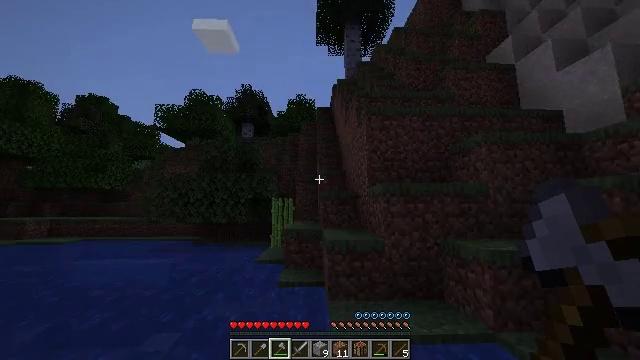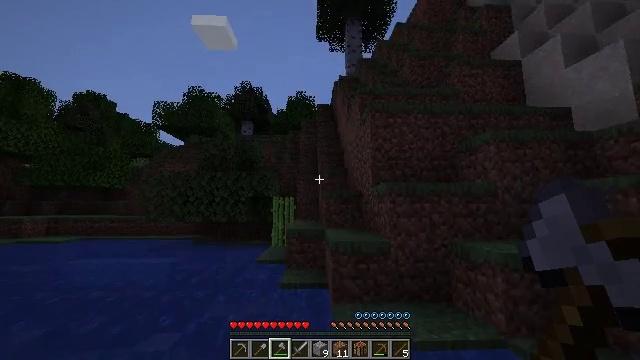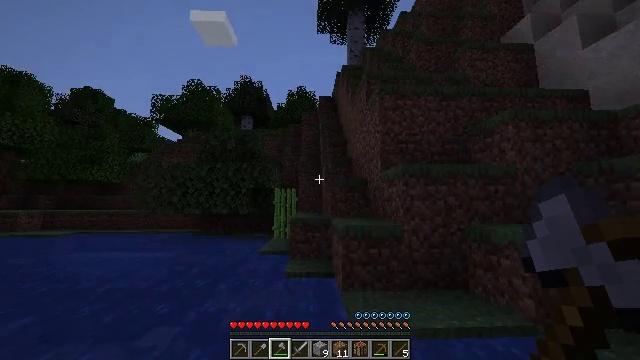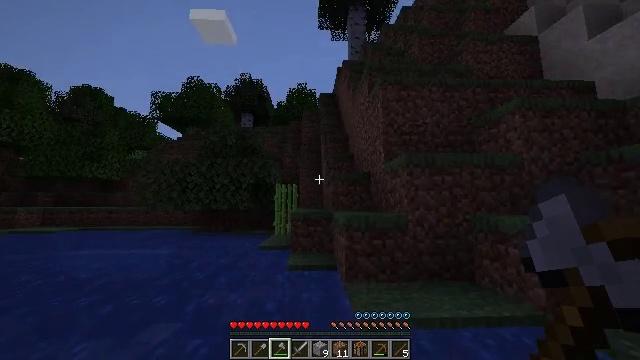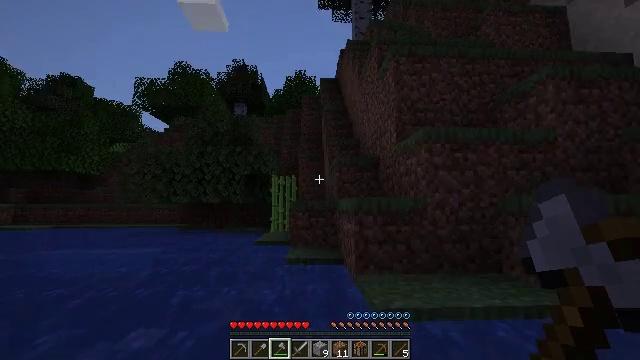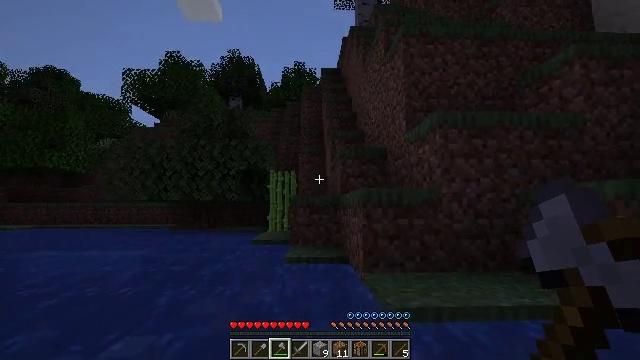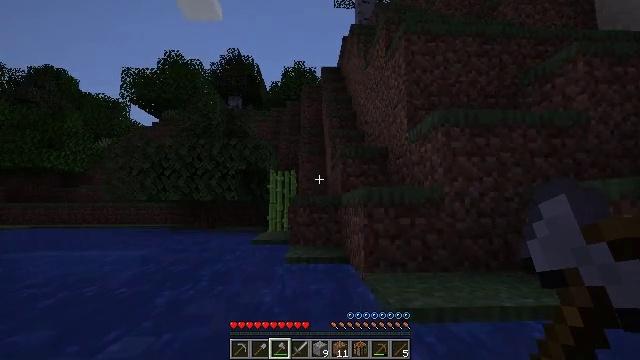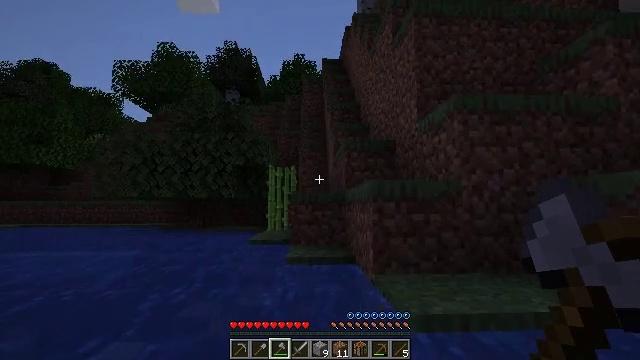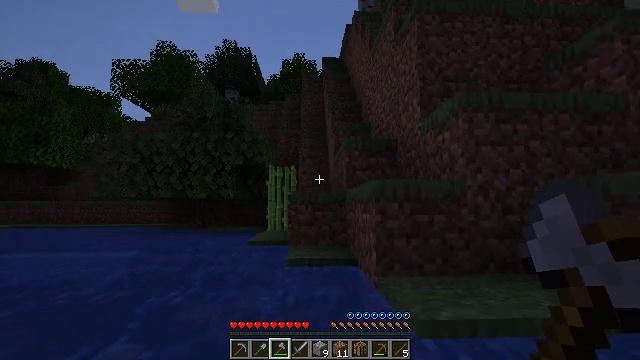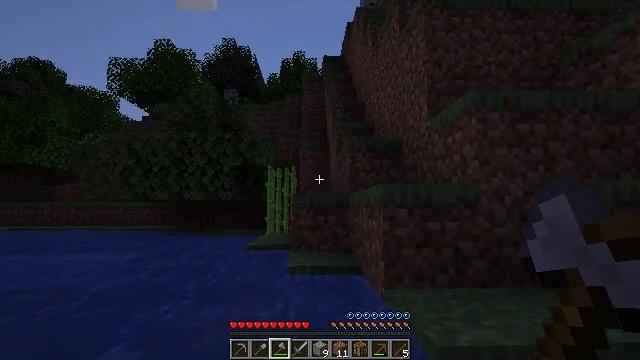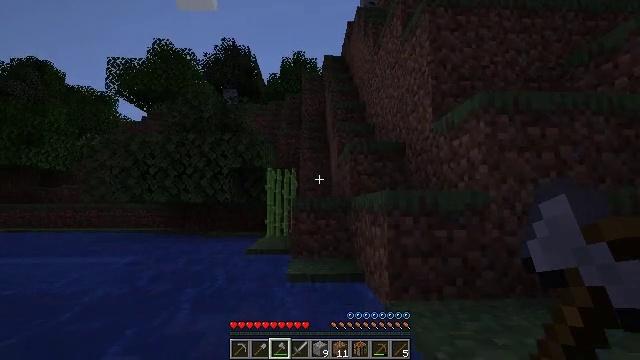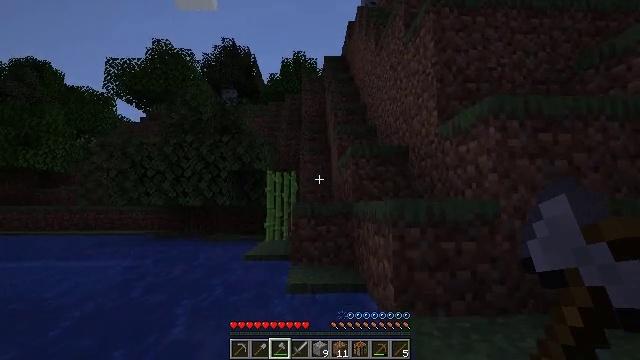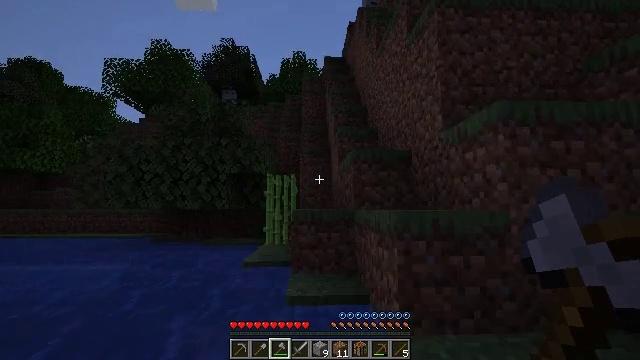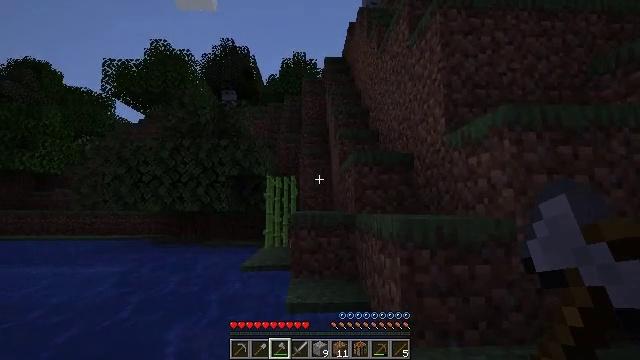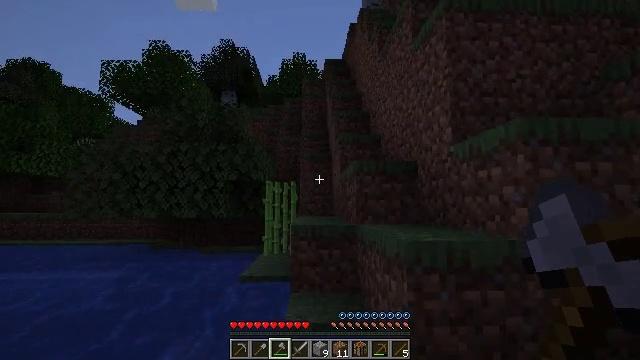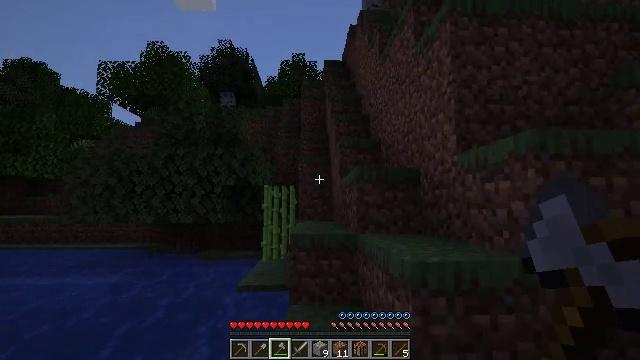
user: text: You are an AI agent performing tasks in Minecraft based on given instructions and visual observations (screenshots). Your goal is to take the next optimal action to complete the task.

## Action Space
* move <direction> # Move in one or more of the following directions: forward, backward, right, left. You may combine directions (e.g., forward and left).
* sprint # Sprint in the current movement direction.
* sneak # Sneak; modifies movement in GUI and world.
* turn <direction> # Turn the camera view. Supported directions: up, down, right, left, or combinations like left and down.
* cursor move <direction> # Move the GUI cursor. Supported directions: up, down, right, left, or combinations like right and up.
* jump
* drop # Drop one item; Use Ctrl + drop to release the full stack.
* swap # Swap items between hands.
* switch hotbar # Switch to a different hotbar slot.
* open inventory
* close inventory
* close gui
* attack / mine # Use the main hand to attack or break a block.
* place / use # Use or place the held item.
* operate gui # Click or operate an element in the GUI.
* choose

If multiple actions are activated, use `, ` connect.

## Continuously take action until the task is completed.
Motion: motion action
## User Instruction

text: Kill the tropical fish.
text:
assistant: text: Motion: move forward, sprint, jump
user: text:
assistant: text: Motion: move forward, sprint, jump
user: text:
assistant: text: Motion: move forward, sprint, jump
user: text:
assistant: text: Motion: move forward, sprint, jump
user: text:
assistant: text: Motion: move forward, sprint, jump
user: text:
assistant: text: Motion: move forward, sprint, jump
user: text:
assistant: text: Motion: move forward, sprint, jump
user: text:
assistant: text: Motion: move forward, sprint, jump
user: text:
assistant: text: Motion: move forward, sprint, jump
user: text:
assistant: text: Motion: move forward, sprint, jump
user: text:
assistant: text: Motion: move forward, sprint, jump
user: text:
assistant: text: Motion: move forward, sprint, jump
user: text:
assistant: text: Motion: move forward, sprint, jump
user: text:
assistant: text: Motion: move forward, sprint, jump
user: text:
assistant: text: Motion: move forward, sprint, jump
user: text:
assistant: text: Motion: move forward, sprint, turn right and down, jump
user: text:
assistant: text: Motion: move forward, sprint, turn right, jump
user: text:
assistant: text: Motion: move forward, sprint, turn right and down, jump
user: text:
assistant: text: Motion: move forward, sprint, turn right, jump
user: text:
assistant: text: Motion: move forward, sprint, turn right, jump
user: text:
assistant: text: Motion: move forward and move right, sprint, jump
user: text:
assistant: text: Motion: move forward and move right, sprint, jump
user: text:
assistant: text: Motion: move forward and move right, sprint, turn left, jump
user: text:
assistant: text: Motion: move forward and move right, sprint, turn left, jump
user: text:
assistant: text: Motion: move forward and move right, sprint, turn left, jump
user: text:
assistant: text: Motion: move forward and move right, sprint, jump
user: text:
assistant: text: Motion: move forward and move right, sprint, jump
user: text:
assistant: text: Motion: move forward and move right, sprint, jump
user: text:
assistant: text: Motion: move forward and move right, sprint, turn left, jump
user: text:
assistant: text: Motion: move forward, sprint, turn left, jump